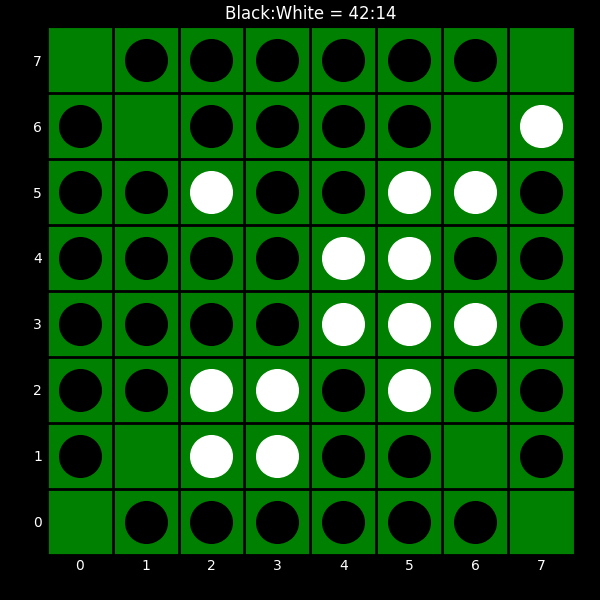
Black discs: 42
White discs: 14